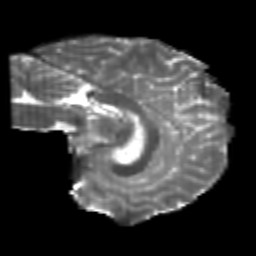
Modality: T2w
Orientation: sagittal
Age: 22
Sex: male
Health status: healthy
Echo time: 0.074 s